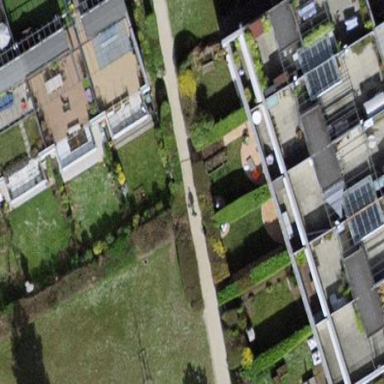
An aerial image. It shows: Garden surrounded by fence.